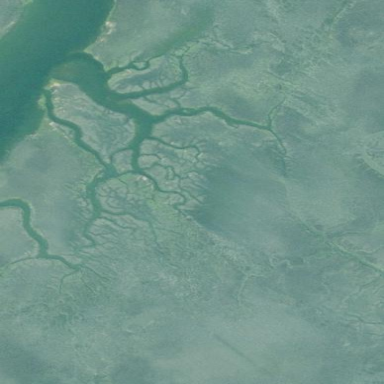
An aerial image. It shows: Tidal wetland characterized by saltmarsh vegetation.